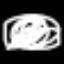
Label: octagon